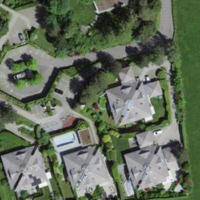
EUNIS habitat code: 55
Species observed at this site:
Allium ursinum